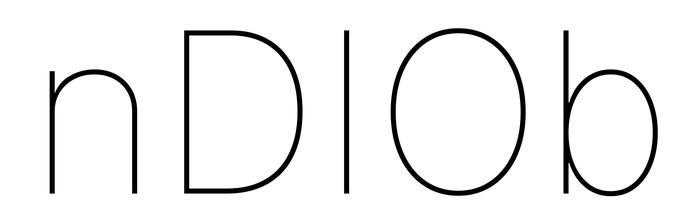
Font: Inter_Thin